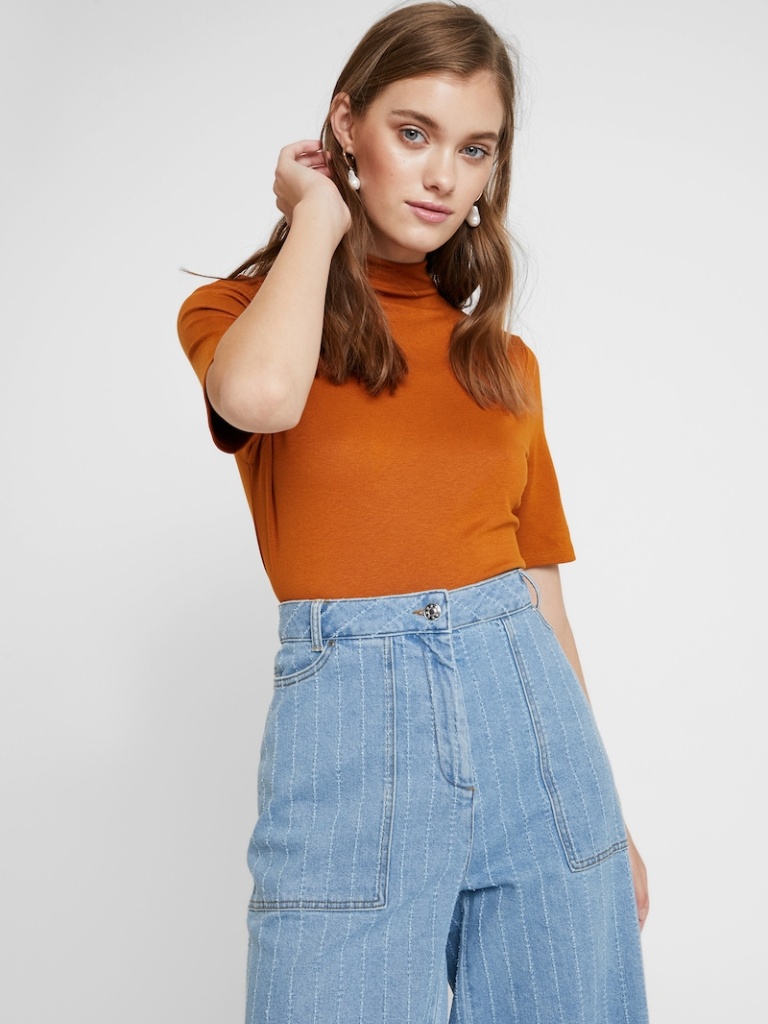
knit tight short sleeve hip length Fully Tucked in mock t-shirt